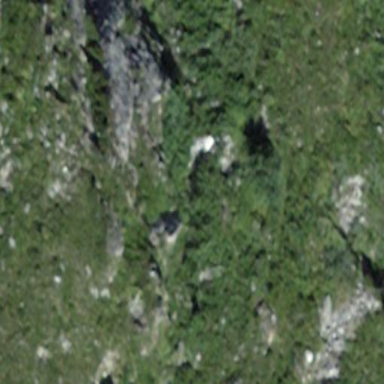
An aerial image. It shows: Landscape dominated by bare rock.